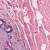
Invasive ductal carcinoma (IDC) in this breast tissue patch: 0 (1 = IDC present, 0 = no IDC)